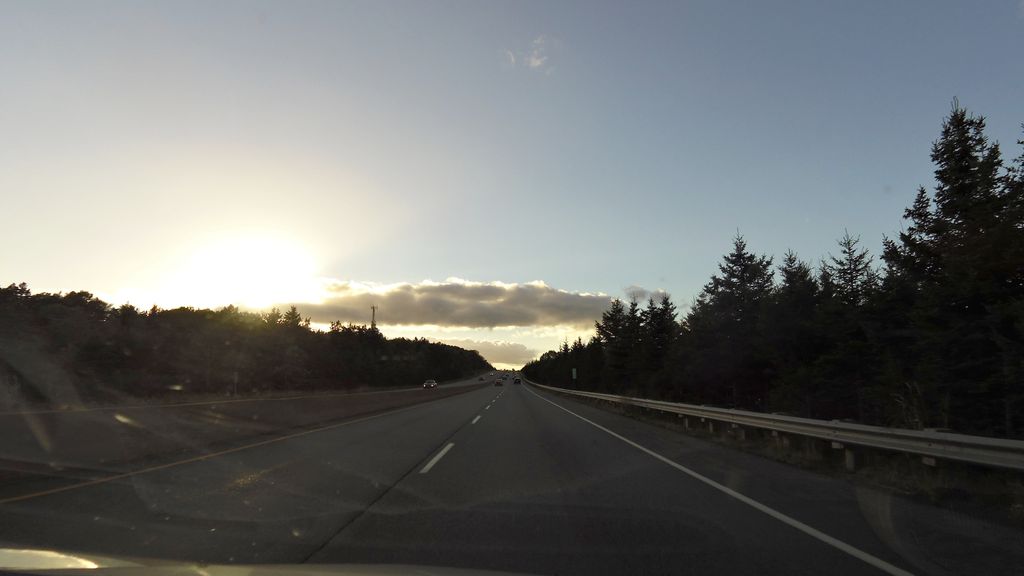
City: halifax